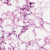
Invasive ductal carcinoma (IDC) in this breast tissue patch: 0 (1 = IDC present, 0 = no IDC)